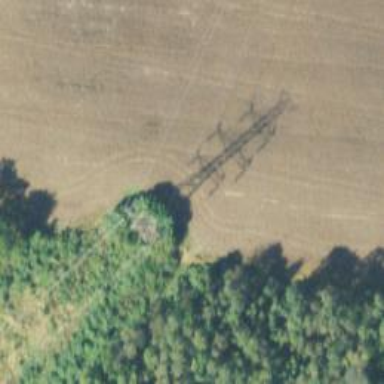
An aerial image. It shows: Lattice structure tower used for power transmission.